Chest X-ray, PA view. Patient: 16 years old, sex M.
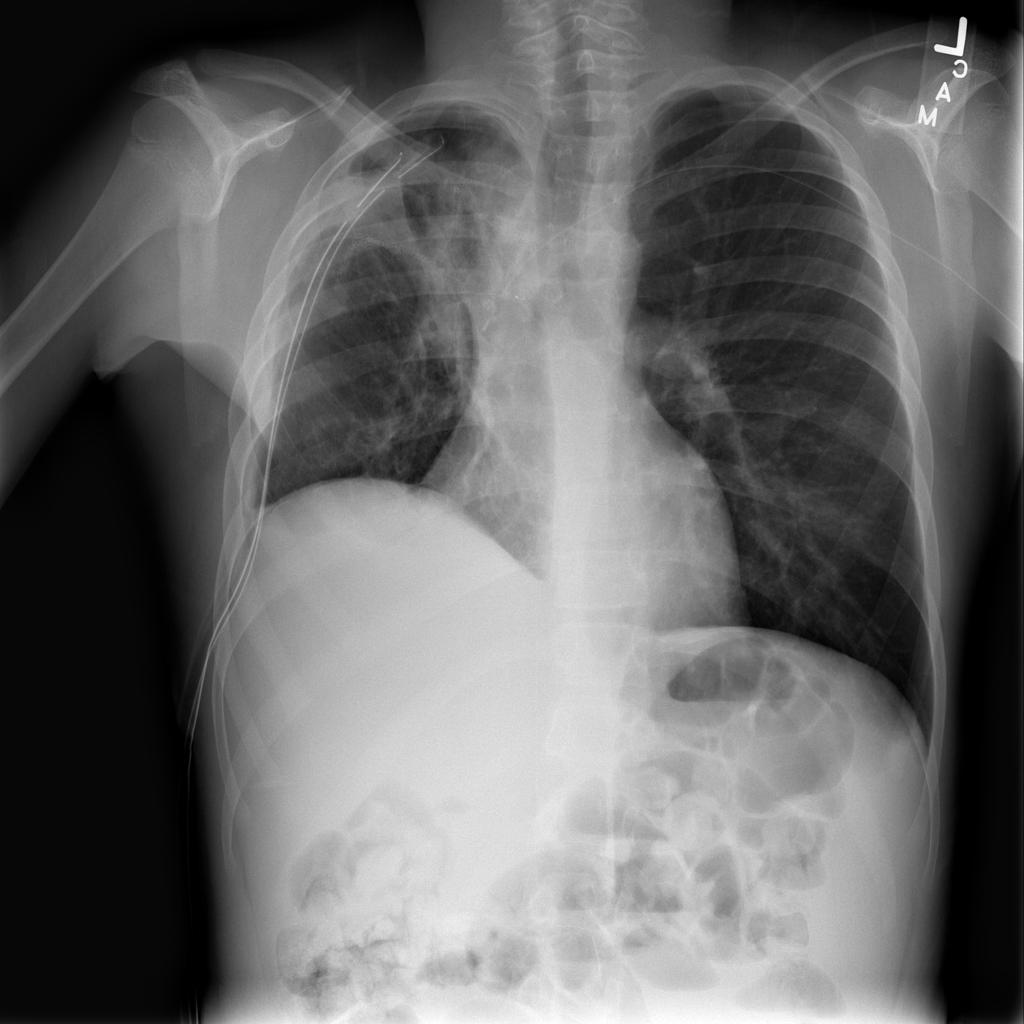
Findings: Pneumothorax